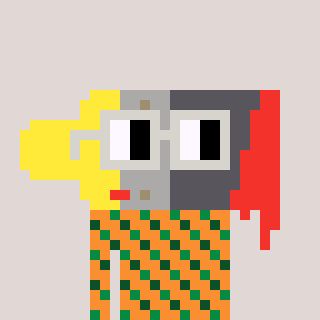
a pixel art character with square light gray glasses, a paintbrush-shaped head and a orange-colored body on a warm background